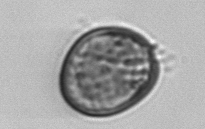
Label: Prorocentrum